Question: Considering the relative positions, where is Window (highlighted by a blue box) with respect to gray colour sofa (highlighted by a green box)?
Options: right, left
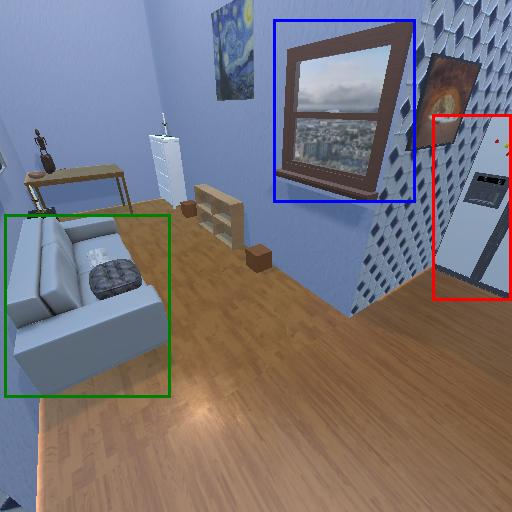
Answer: right